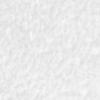
Label: no_change